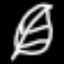
Label: leaf